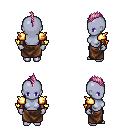
a pixel art fantasy rpg character, female body template, dark elf, purple skin, gold arm armor, robe skirt, pink mohawk hairstyle, cloth bracers, four views (front, back, left, right), 2x2 character sprite sheet, small pixel art, hard edges, no anti-aliasing